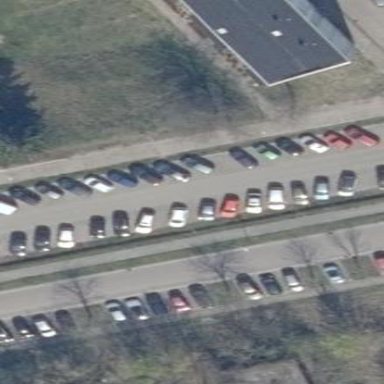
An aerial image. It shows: Parking area surfaced with paving stones.